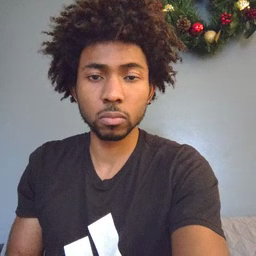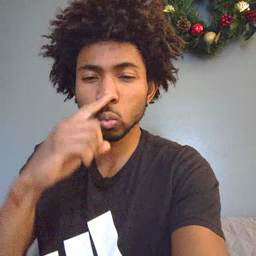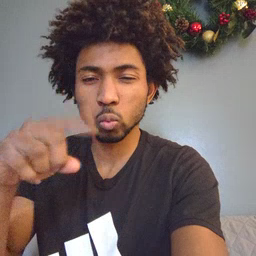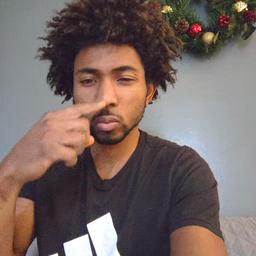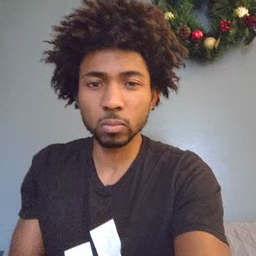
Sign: noisy